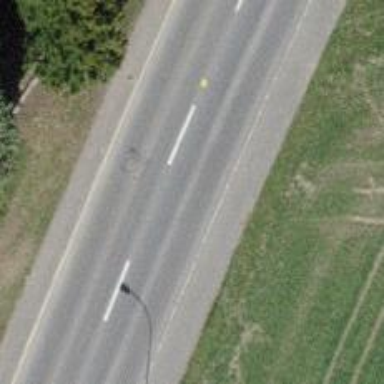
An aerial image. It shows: Tertiary road.